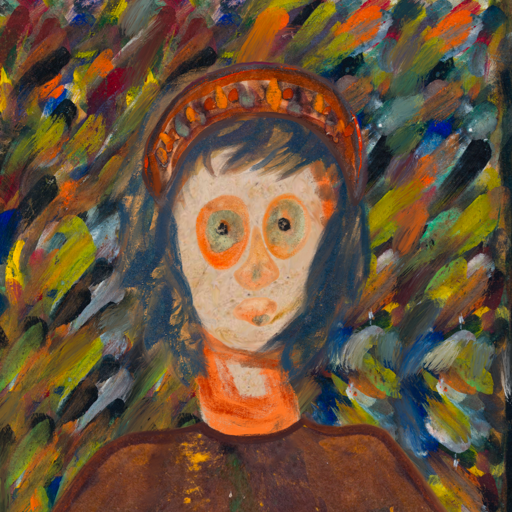
Background: An_Impression, Head And Neck Front: Rupkatha, Face Front: Childish, Bust: Comrade, Hair Front: InTheSun, Head Accessory: Hypocrite, Second Necklace: Blank, Necklace: Blank, Baby: Blank